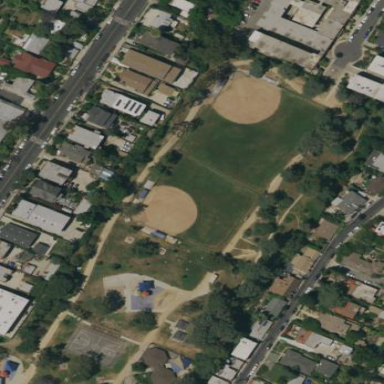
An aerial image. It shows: Baseball pitch for leisure land.